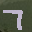
Label: 7